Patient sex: M
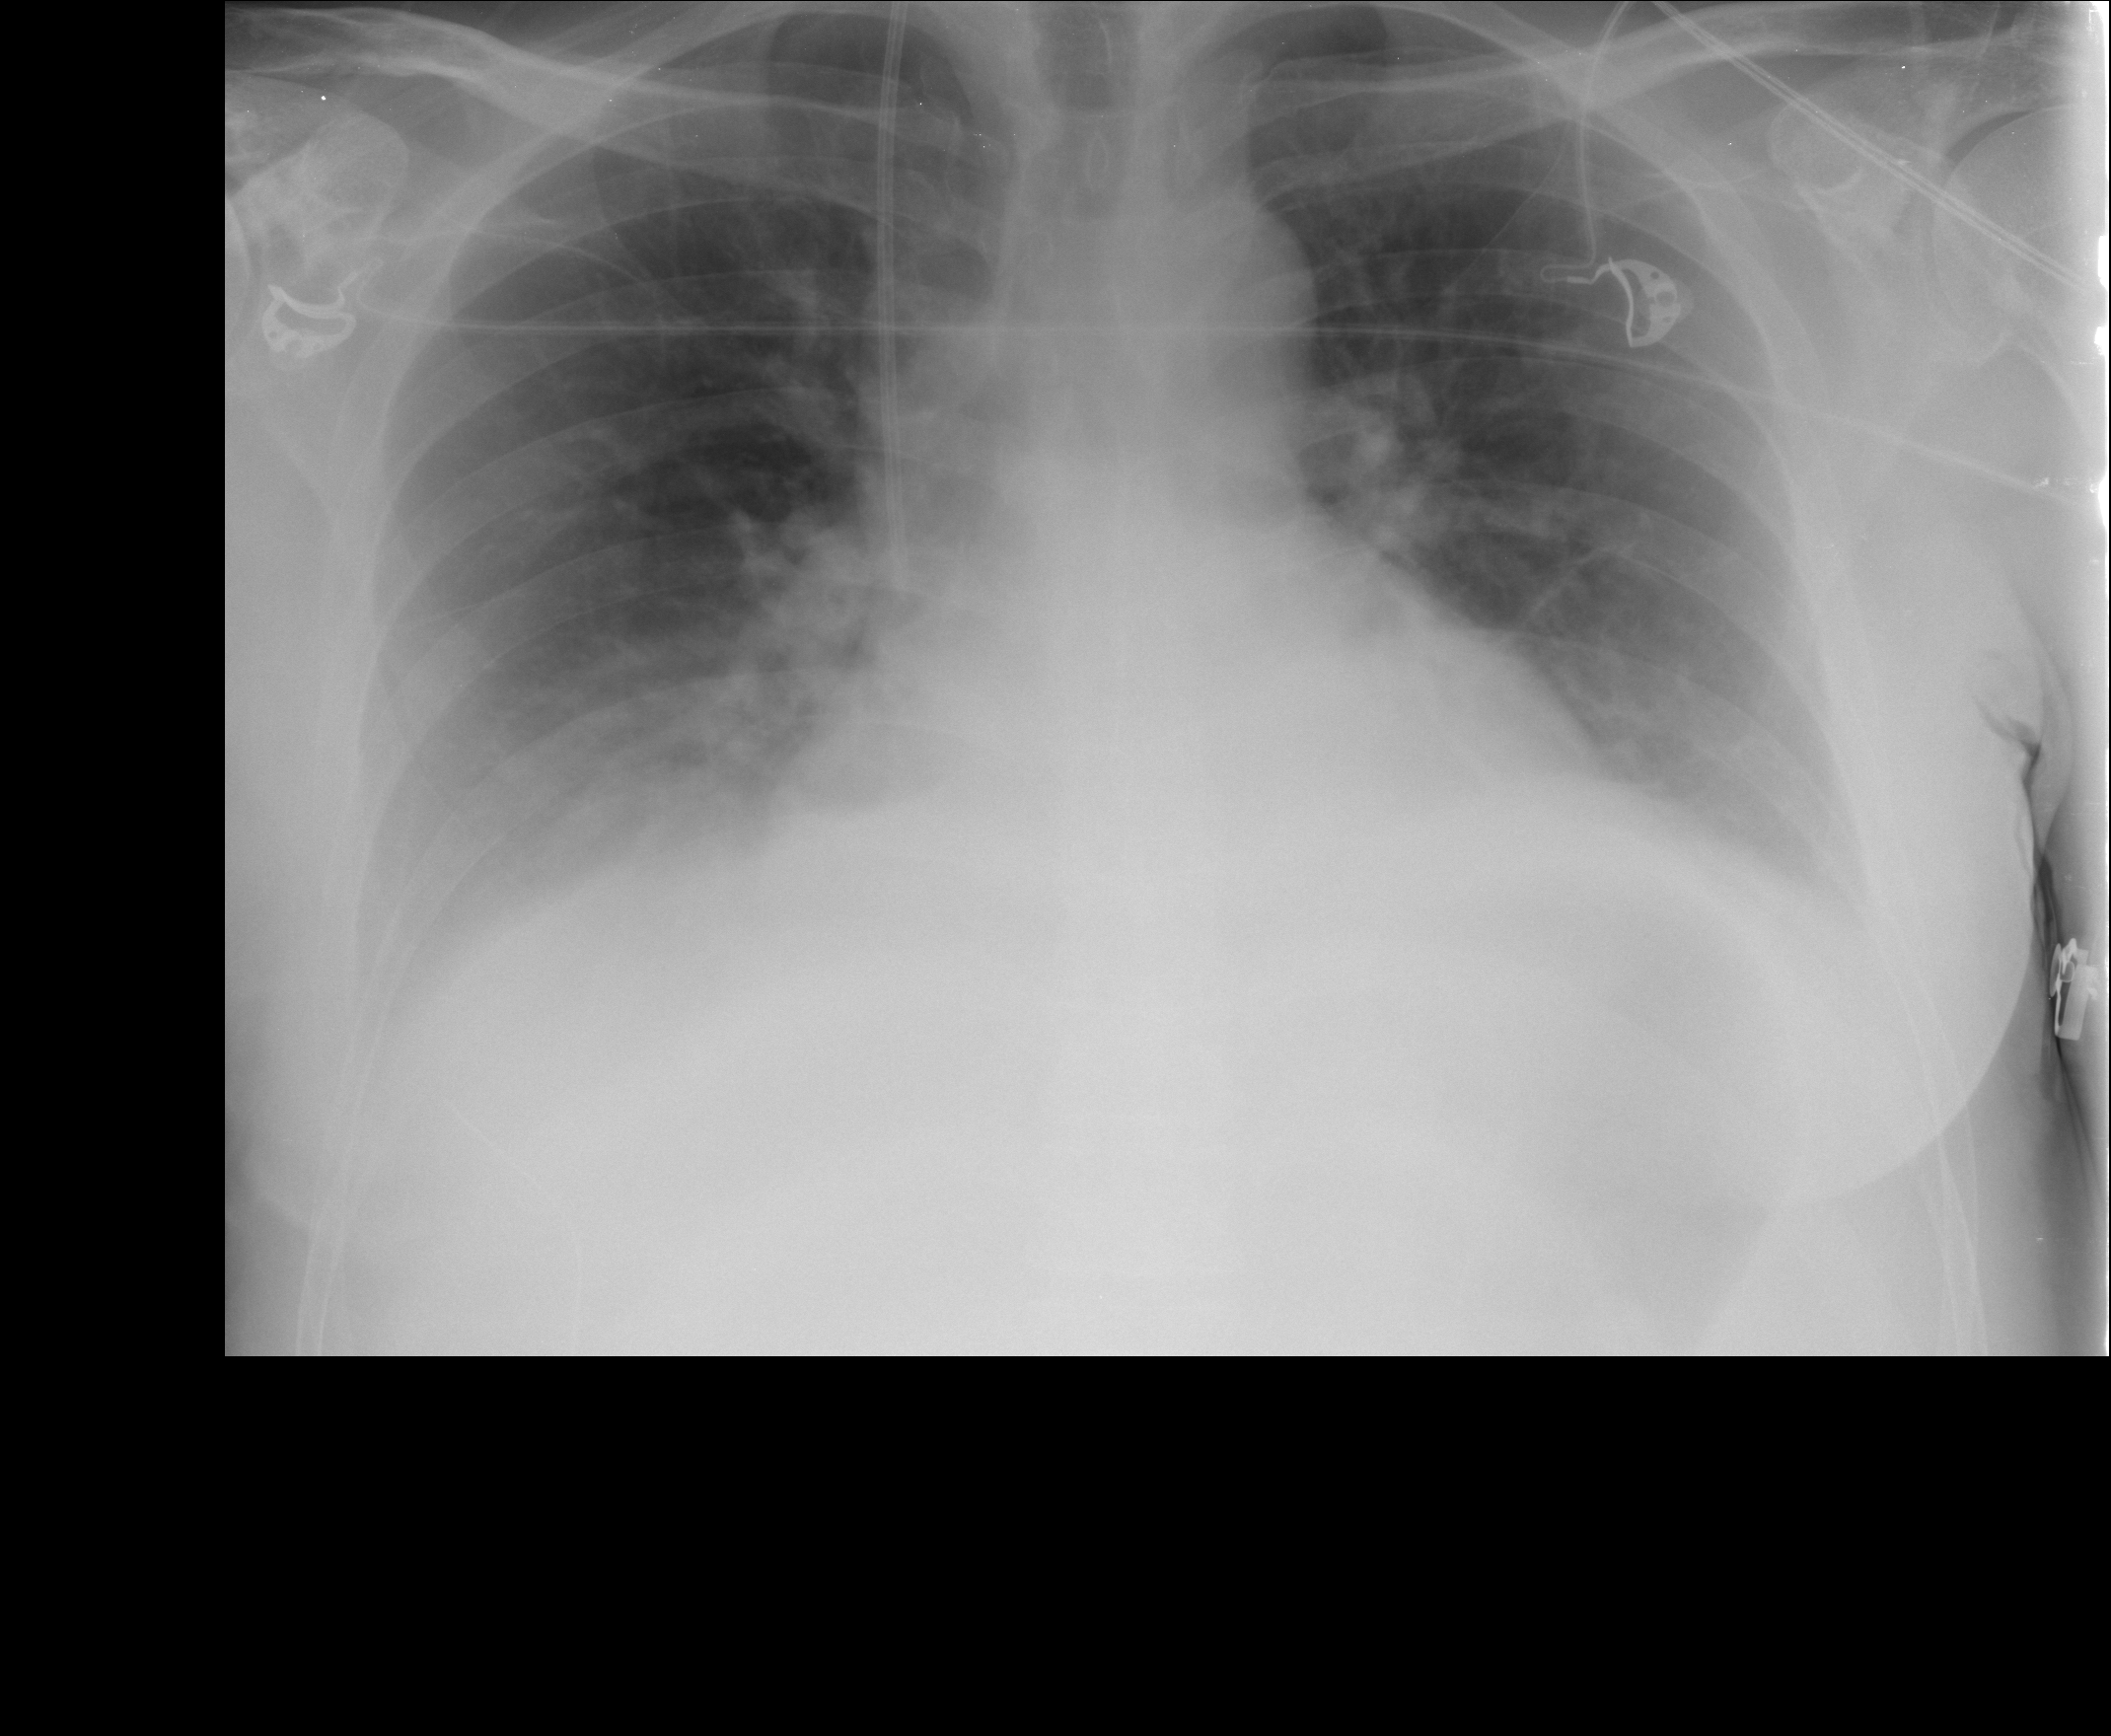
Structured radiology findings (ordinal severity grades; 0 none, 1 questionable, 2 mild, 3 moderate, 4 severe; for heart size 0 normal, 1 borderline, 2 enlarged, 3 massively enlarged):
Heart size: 1
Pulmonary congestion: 0
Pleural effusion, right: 2
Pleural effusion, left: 2
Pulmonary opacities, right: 0
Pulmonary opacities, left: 0
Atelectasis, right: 2
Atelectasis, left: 2